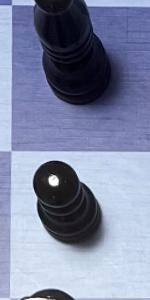
Label: Pawn_Black